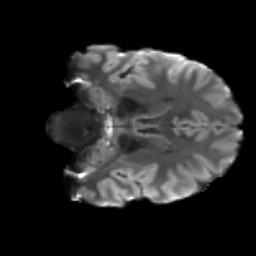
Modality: T2w
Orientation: coronal
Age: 27
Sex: female
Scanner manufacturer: siemens
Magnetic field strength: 3 T
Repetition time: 3.5 s
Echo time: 0.086 s